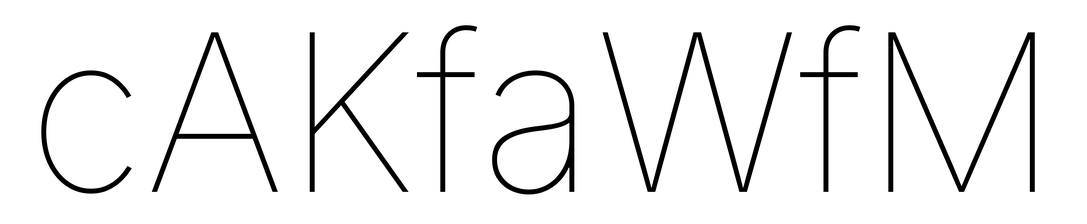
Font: Inter_Thin